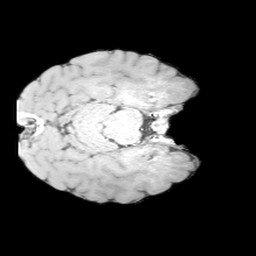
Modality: MP2RAGE
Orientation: axial